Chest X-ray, AP view. Patient: 16 years old, sex M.
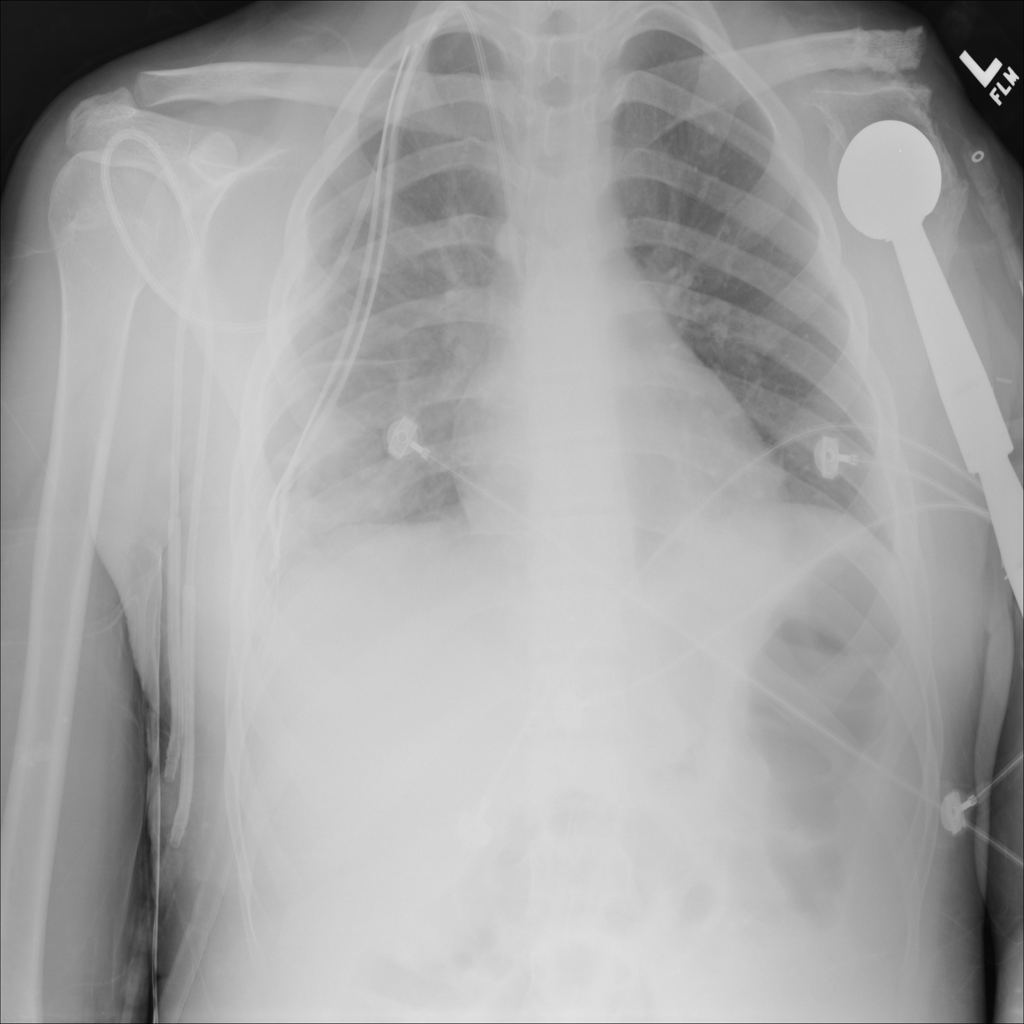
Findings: Atelectasis, Infiltration, Pneumothorax